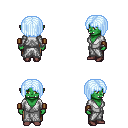
a pixel art fantasy rpg character, female body template, orc, green skin, white robe, robe skirt, white cyan pageboy hairstyle, leather bracers, maroon shoes, four views (front, back, left, right), 2x2 character sprite sheet, small pixel art, hard edges, no anti-aliasing